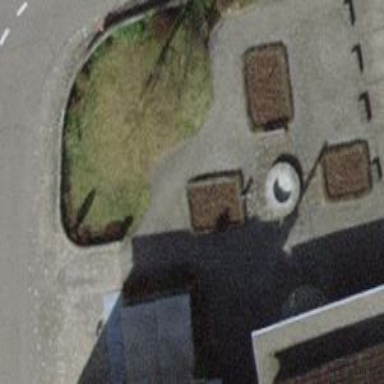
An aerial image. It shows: Drinking water amenity featuring bubbling fountain.